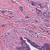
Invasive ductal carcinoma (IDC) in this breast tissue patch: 1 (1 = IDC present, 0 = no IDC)